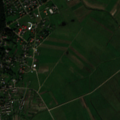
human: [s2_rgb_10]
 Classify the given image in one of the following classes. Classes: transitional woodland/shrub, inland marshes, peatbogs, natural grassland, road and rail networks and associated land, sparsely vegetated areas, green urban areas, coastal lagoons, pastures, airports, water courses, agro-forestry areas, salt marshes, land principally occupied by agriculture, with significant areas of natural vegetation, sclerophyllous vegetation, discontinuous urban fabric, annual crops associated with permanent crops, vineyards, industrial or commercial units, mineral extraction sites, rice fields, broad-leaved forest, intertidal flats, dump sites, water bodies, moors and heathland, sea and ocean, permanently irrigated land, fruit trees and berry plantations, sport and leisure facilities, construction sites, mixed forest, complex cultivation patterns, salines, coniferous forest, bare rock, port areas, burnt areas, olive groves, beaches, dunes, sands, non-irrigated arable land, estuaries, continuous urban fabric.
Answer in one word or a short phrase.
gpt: discontinuous urban fabric, pastures, complex cultivation patterns, mixed forest